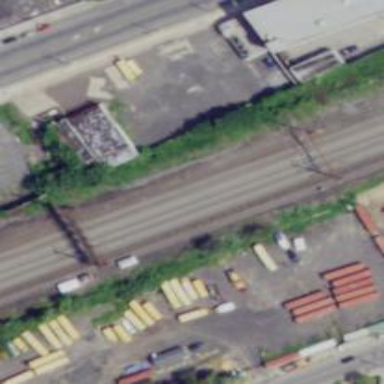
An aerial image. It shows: Rail on embankment with electrified contact lines.